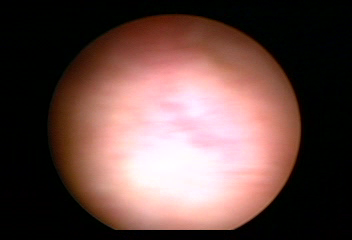
Modality: WLC
Class: Normal mucosa
Bladder cancer association: No